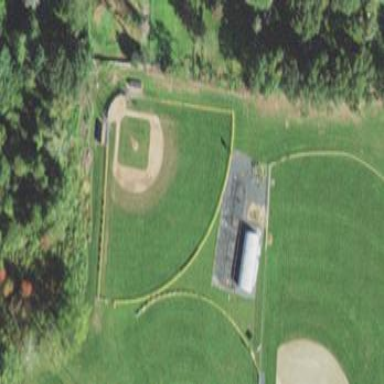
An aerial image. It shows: Baseball pitch for leisure land activities.